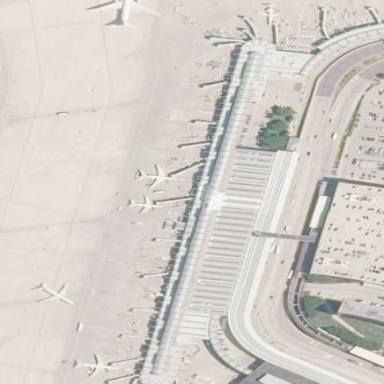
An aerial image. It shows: Airport terminal building.